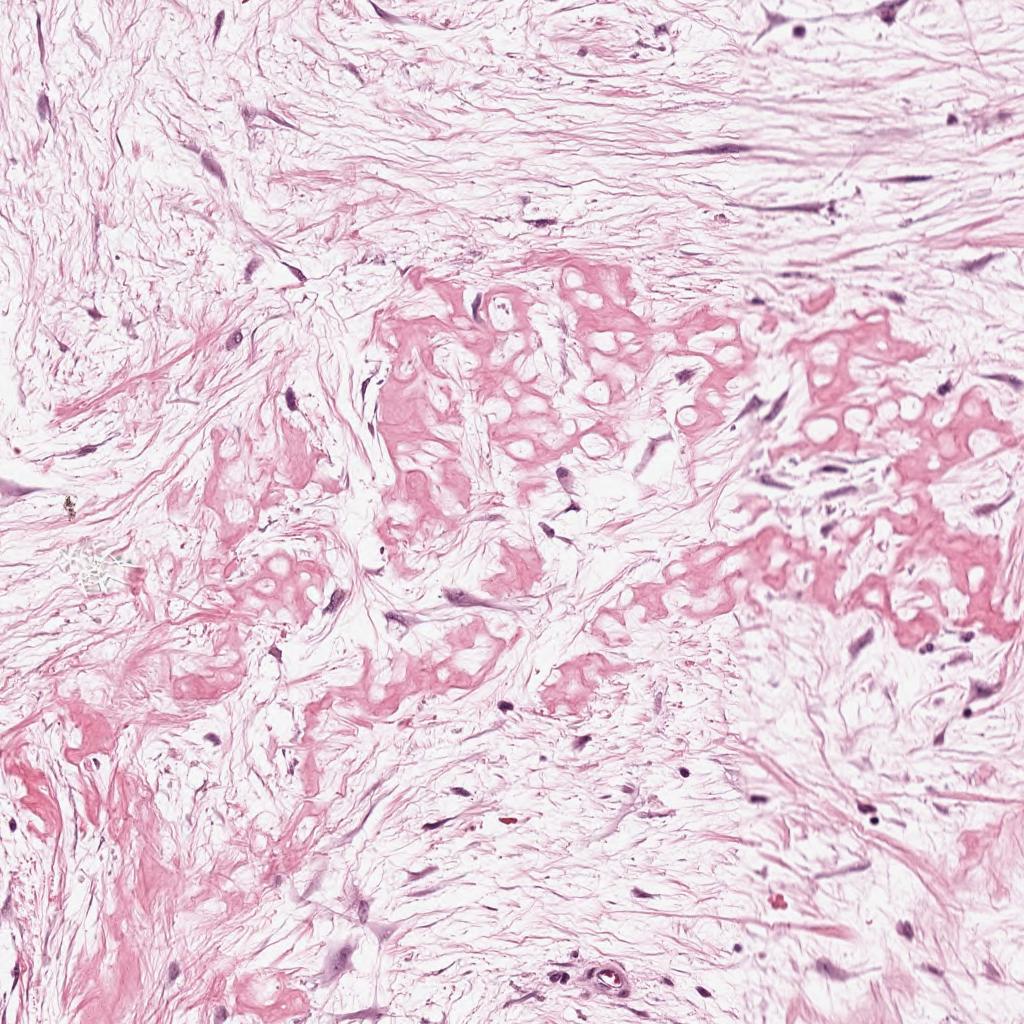
Label: Non-Viable-Tumor